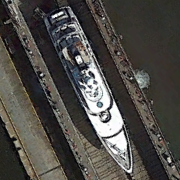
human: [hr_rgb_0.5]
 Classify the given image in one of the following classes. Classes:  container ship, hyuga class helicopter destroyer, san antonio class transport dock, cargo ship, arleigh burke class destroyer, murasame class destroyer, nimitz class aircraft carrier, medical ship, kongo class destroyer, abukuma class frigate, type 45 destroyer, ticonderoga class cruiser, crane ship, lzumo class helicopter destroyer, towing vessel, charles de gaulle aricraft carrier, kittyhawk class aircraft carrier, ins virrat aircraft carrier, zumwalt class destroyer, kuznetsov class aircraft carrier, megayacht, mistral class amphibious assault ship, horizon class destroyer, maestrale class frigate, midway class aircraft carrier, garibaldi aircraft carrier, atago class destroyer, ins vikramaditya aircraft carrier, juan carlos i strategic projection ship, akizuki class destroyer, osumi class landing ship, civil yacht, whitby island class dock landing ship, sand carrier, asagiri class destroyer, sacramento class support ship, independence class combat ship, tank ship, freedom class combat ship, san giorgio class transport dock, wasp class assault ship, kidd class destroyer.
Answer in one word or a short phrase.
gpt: Megayacht